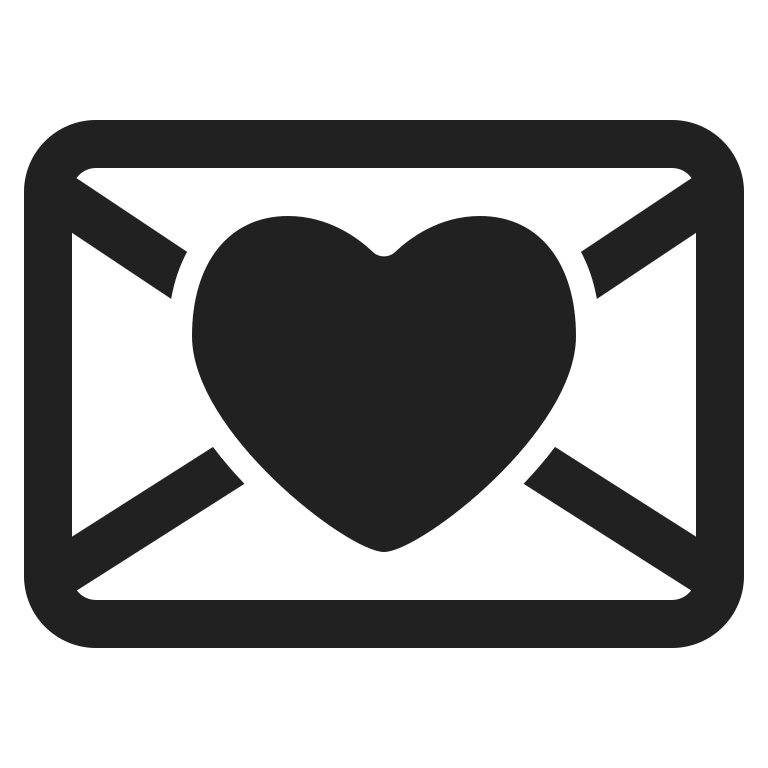
love letter high contrast